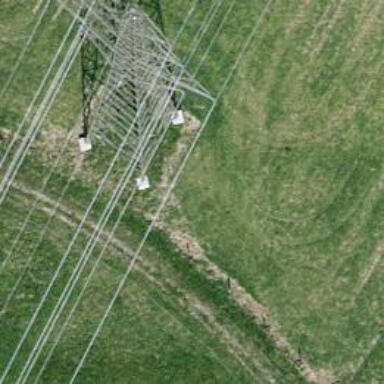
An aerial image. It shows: Lattice structure tower used for power distribution.